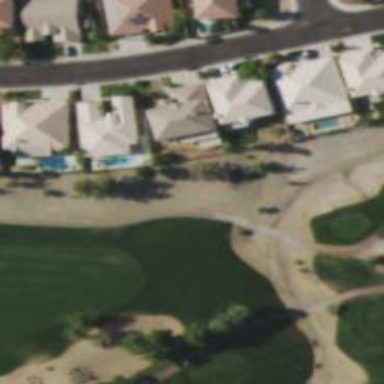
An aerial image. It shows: Path for golf carts.